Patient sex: M
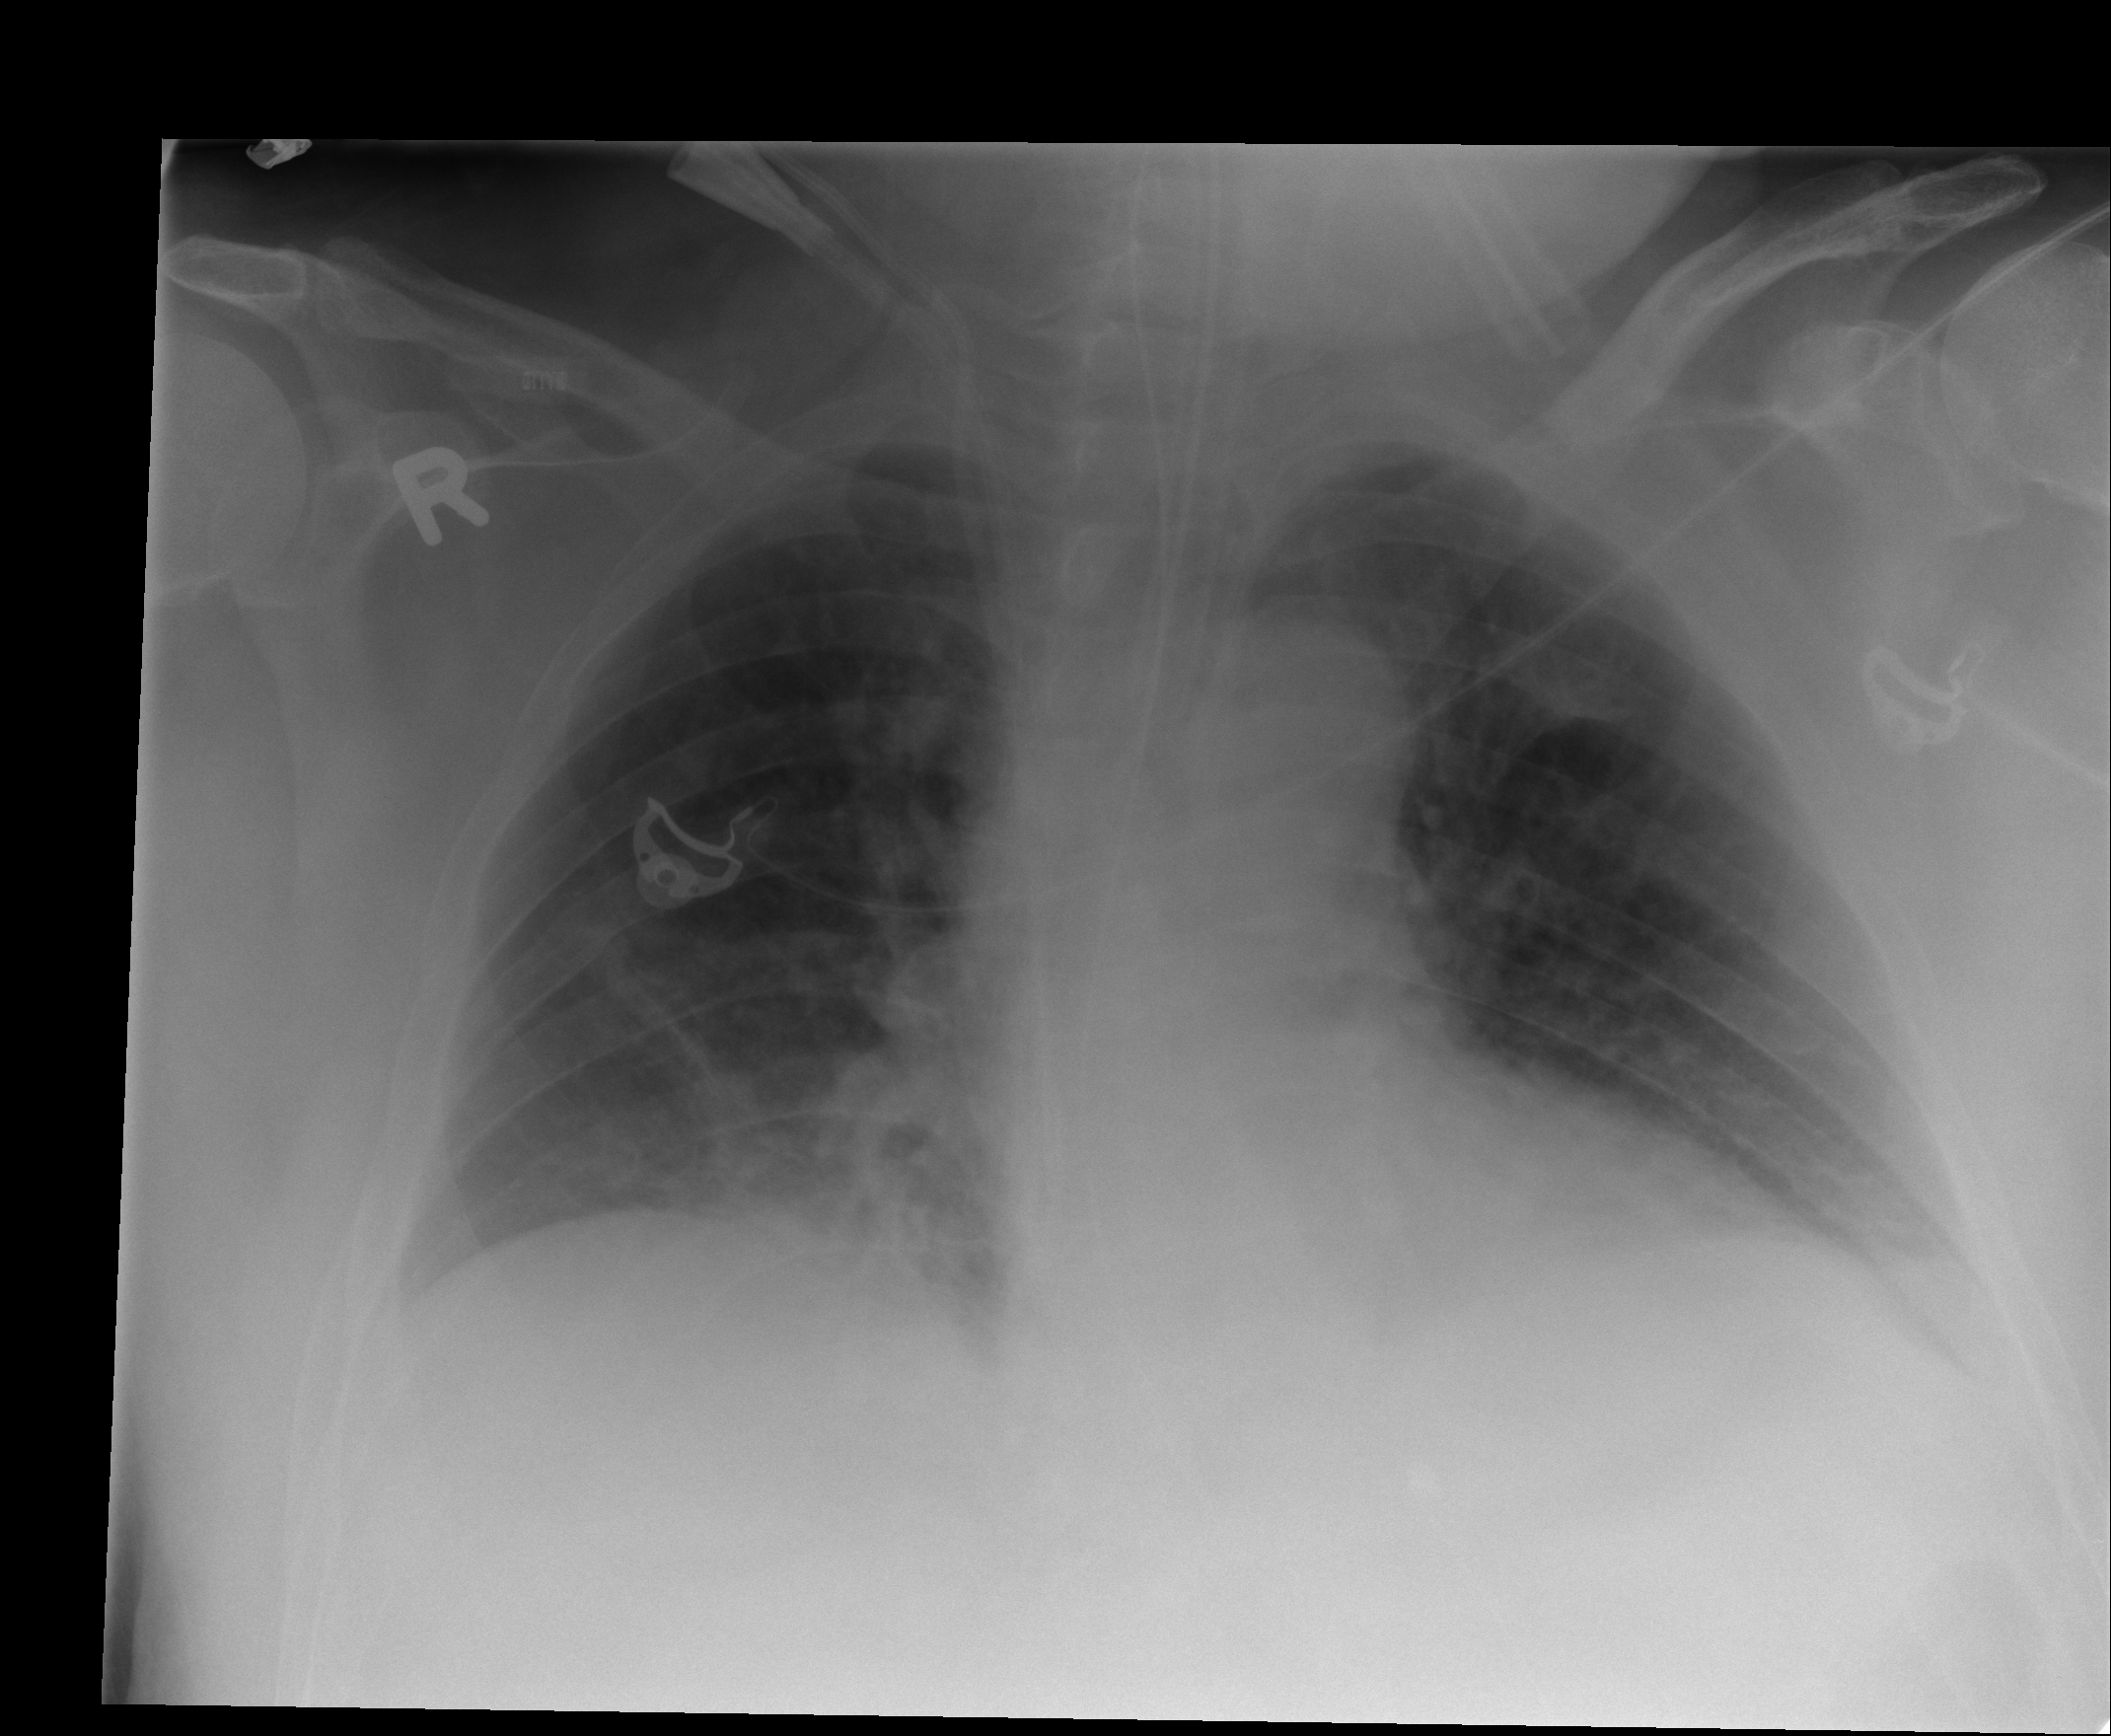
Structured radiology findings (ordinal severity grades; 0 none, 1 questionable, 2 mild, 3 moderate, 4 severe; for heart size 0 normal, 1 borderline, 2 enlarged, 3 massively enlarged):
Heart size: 0
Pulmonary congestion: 0
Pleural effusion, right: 0
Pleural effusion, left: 0
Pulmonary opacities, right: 0
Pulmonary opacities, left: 0
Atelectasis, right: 2
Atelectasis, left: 2